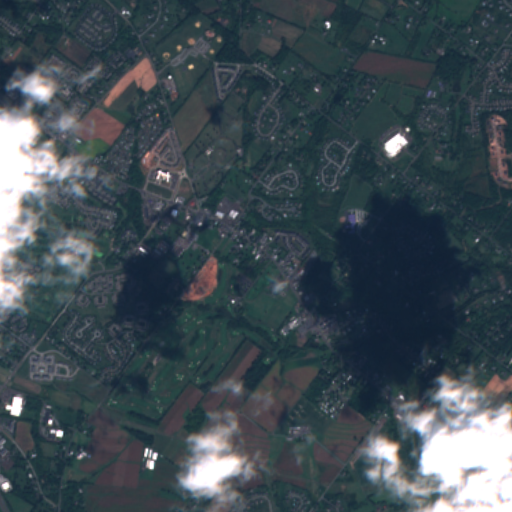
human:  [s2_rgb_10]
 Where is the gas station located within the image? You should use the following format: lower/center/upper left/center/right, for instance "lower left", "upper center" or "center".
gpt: The gas station is located in the lower right of the image.
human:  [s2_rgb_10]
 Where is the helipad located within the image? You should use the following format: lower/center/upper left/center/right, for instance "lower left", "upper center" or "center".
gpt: The helipad is located in the center left of the image.
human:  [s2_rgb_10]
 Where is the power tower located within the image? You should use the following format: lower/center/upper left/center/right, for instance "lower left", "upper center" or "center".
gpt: The power tower is located in the lower of the image.
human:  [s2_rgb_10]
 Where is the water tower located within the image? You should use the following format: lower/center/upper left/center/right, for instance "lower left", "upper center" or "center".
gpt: The water tower is located in the upper center of the image.
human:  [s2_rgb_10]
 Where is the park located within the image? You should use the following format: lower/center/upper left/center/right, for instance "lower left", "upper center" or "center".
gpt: There is no park in the image.